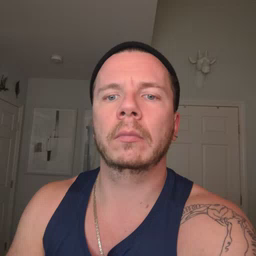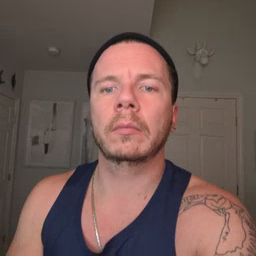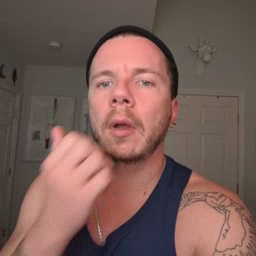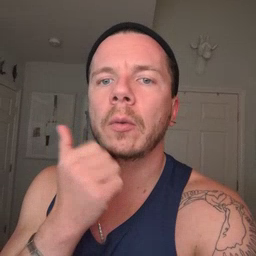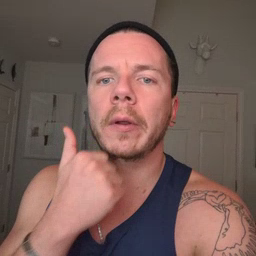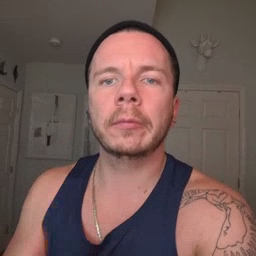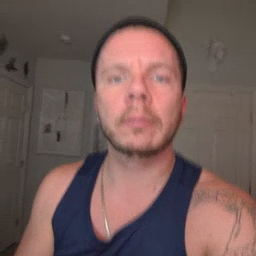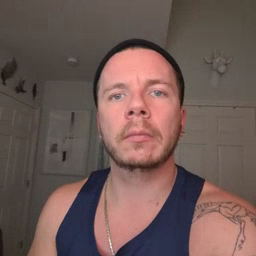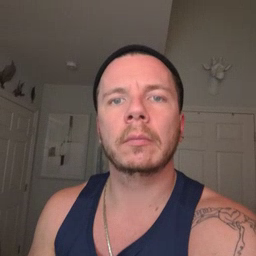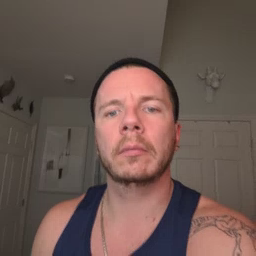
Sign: underwear